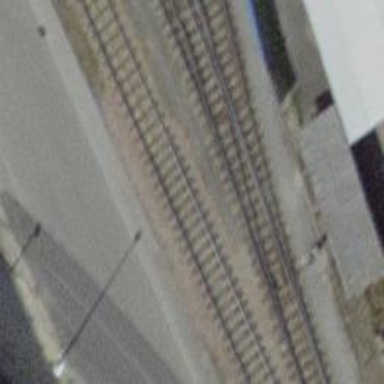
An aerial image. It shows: Railway switch.